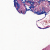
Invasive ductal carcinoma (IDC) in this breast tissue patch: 0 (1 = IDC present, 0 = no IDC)